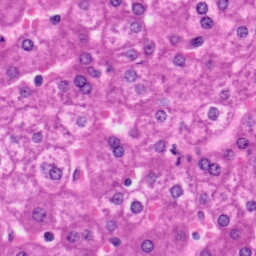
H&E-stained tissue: Liver